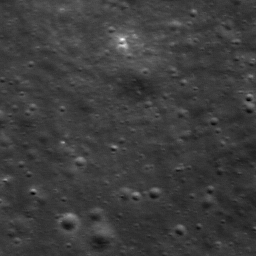
Host type: background_regolith
Lunar coordinates: latitude nan, longitude nan